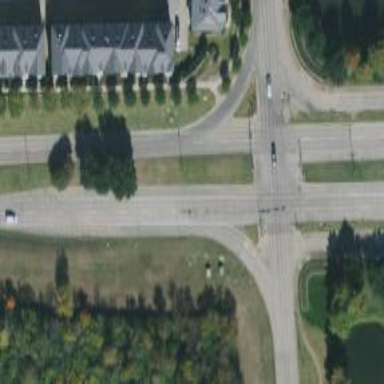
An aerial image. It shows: Secondary link road.